Interaction volume radius: 5 \u00c5
Interaction volume height: 10 \u00c5
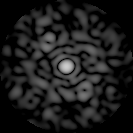
Disorder parameter: 0.8181